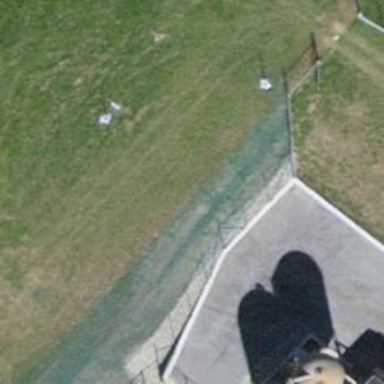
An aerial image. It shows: Fence.